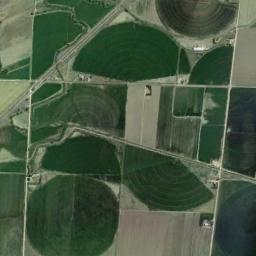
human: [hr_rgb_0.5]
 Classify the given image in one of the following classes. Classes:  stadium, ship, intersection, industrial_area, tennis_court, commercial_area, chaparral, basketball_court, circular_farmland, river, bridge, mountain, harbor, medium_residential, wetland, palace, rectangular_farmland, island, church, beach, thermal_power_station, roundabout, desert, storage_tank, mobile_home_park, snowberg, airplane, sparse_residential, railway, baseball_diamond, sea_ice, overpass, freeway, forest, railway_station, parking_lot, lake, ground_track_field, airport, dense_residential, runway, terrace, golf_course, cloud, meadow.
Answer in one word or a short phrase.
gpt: circular_farmland